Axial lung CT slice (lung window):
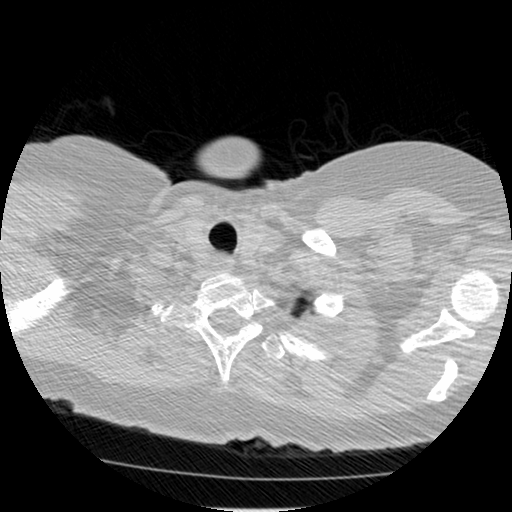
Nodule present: no